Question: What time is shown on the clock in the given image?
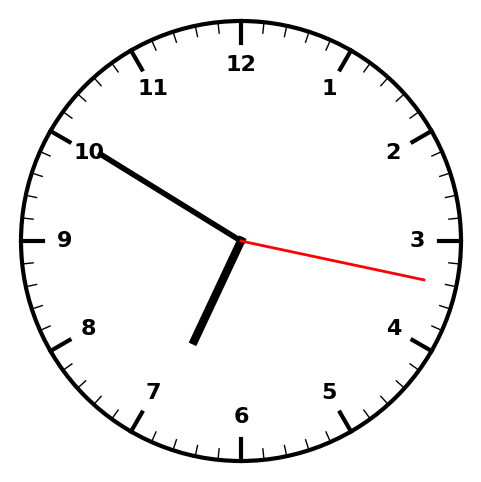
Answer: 06:50:17